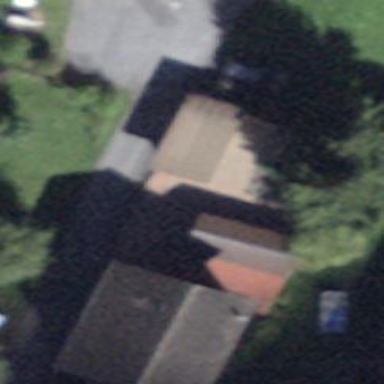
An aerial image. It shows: Residential building.